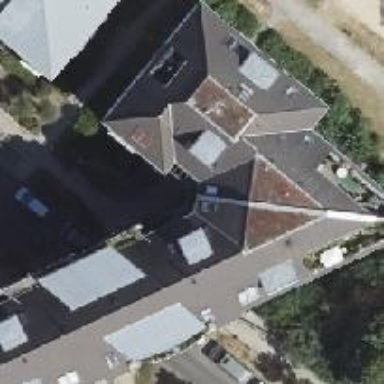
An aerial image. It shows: Hipped-roof building with apartments.